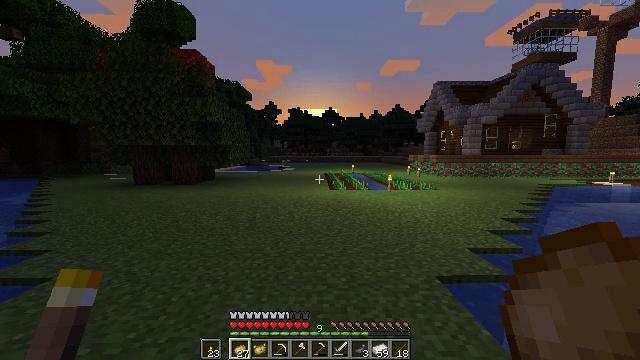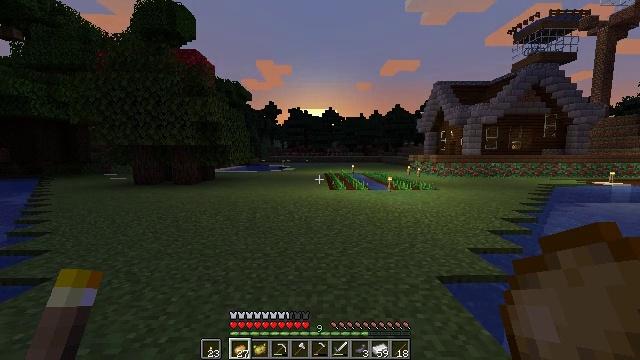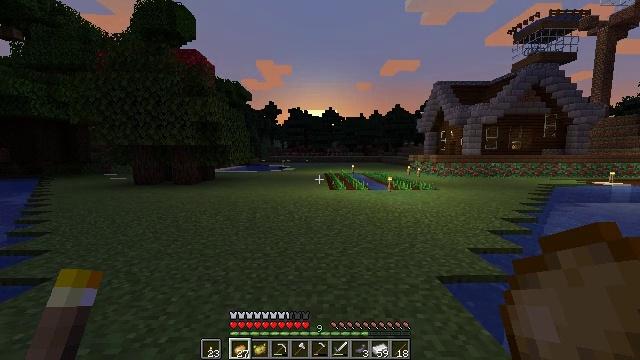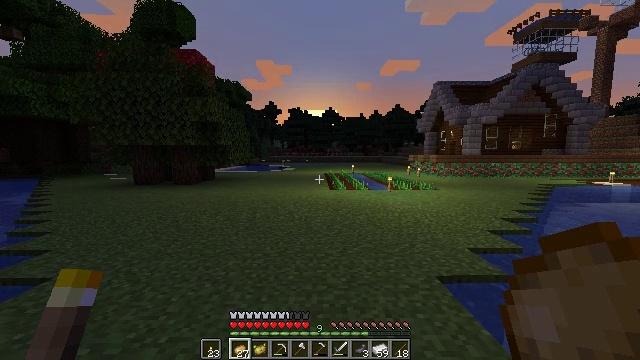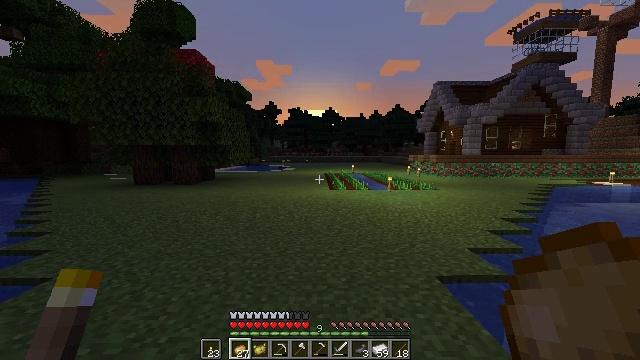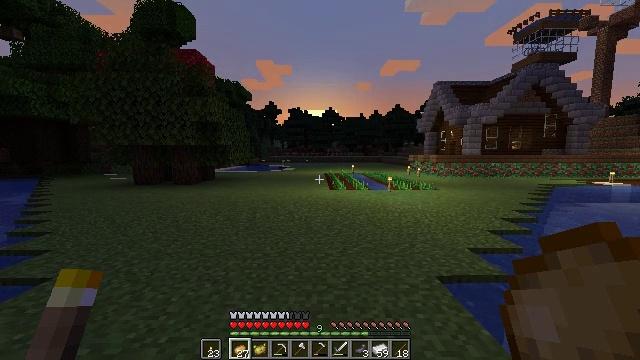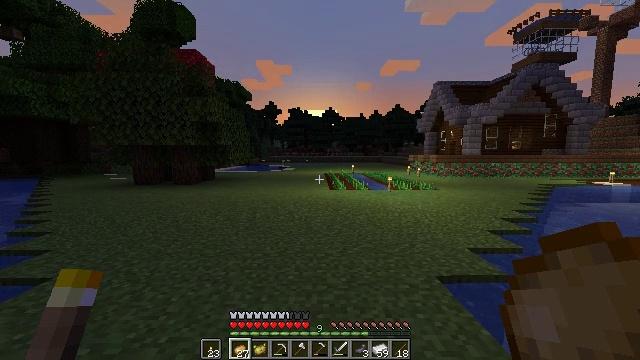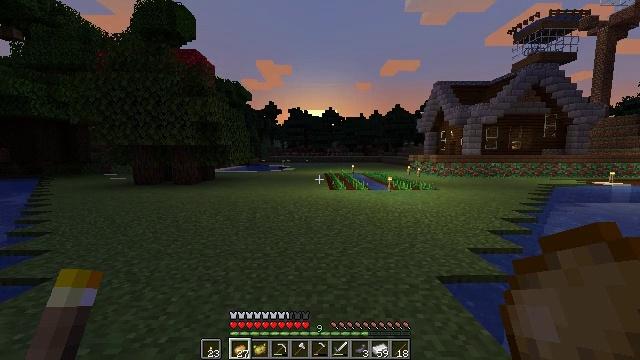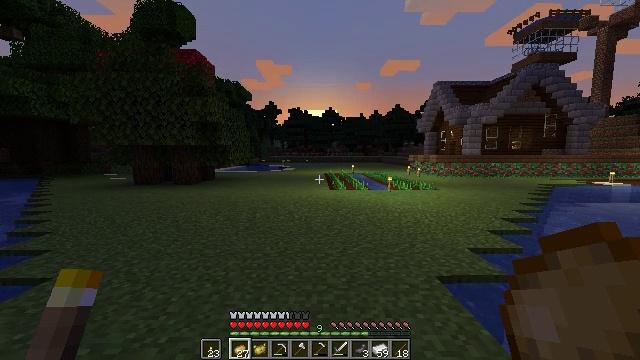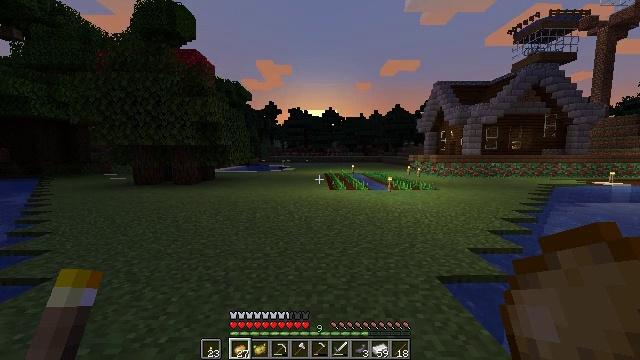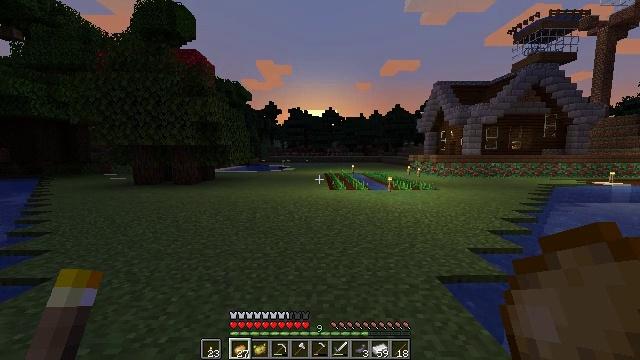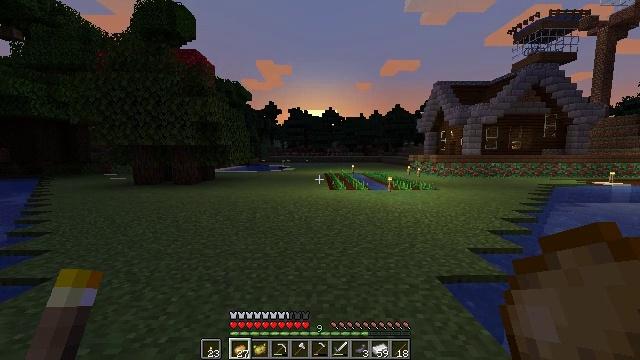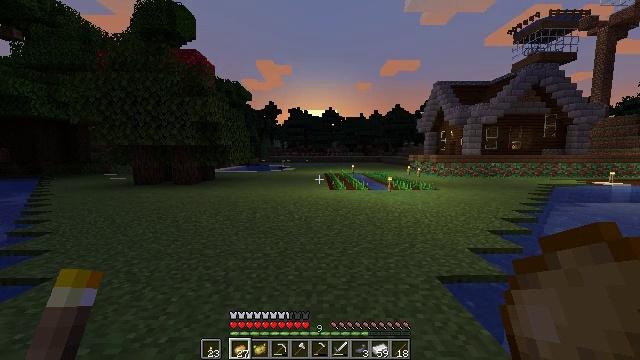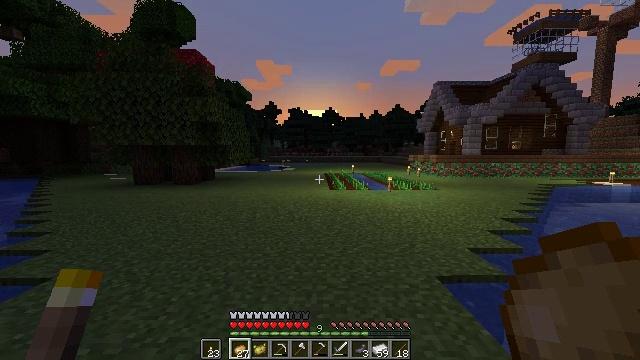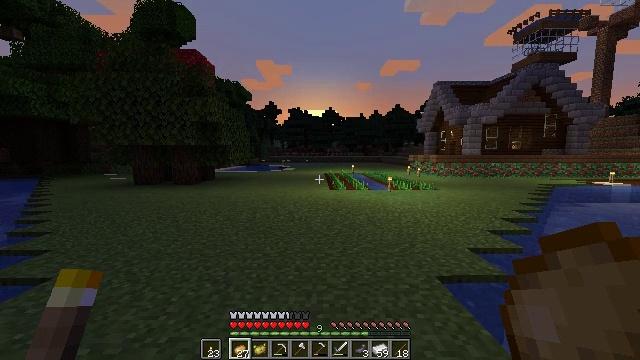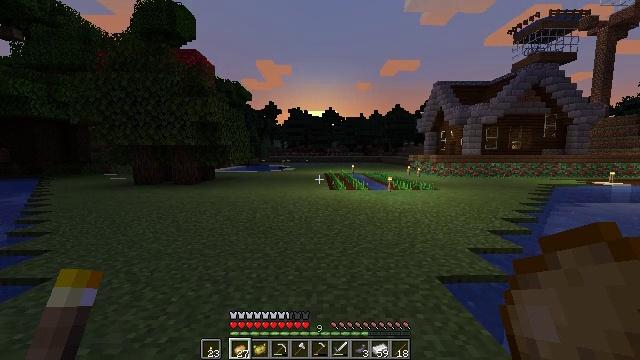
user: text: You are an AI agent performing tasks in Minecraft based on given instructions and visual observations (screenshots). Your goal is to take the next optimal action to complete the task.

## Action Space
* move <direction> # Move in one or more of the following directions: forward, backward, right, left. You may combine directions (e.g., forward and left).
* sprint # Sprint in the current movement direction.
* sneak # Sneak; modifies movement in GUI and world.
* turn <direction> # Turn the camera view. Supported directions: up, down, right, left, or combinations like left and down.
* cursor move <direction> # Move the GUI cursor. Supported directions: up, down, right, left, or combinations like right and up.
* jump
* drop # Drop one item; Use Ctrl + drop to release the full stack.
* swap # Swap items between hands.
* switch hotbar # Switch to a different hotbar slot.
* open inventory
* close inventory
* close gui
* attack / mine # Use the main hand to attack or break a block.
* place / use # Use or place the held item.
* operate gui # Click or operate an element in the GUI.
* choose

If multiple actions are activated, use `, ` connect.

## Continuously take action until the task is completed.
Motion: motion action
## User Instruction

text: Smelt a baked potato.
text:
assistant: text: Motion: no_op
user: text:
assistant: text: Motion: no_op
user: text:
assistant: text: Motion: no_op
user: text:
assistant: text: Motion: no_op
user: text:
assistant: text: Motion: no_op
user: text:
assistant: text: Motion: no_op
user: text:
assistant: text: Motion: no_op
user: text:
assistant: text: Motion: no_op
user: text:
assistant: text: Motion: no_op
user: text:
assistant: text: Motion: no_op
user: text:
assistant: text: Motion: no_op
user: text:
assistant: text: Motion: no_op
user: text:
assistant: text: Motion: no_op
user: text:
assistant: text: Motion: no_op
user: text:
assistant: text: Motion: no_op
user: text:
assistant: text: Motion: no_op
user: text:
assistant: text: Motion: no_op
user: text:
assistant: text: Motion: no_op
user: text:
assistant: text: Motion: no_op
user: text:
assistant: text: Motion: no_op
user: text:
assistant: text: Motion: no_op
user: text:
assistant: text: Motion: no_op
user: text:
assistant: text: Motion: no_op
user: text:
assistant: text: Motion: no_op
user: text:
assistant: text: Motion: no_op
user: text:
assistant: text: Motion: no_op
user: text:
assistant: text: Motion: no_op
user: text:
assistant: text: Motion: no_op
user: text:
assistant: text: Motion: no_op
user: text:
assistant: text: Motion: no_op